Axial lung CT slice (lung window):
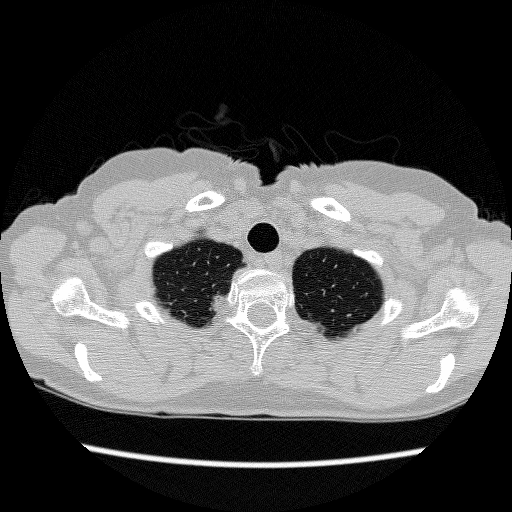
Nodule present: no